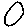
Label: circle